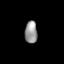
Tissue: prostate
Cell type: Fibroblasts
Senescence score: 0.6935
Nuclear area (px): 269
Mean DAPI intensity: 151.658